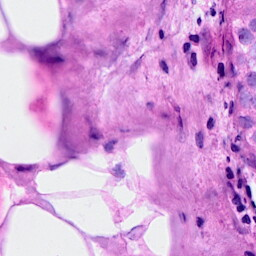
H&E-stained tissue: Breast